Field crop: maize
Growth stage: 1
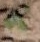
Species: datura